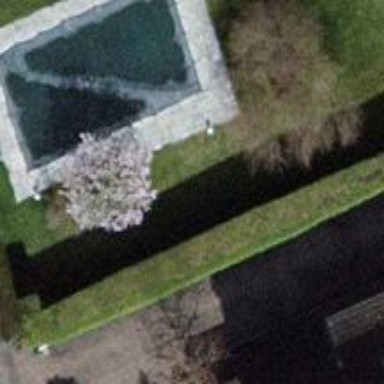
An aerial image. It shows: Swimming pool located in leisure land.